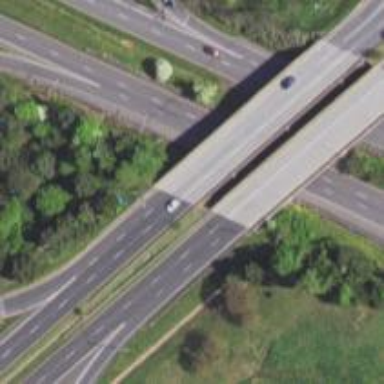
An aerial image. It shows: Motorway junction.